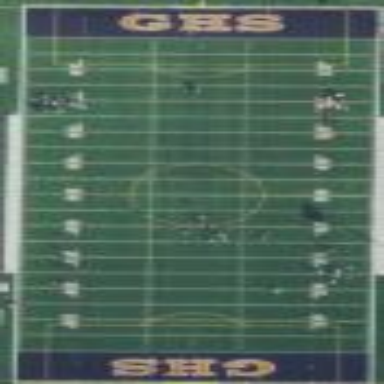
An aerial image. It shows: American football pitch with artificial turf.